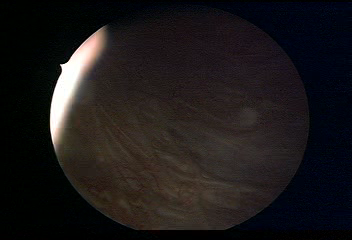
Modality: WLC
Class: Normal mucosa
Bladder cancer association: No